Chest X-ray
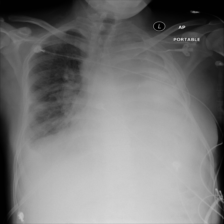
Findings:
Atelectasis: negative
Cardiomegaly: negative
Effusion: positive
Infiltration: negative
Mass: negative
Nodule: negative
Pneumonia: negative
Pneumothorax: negative
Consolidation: negative
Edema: negative
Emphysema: negative
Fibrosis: negative
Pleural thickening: negative
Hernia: negative